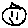
Label: smiley face